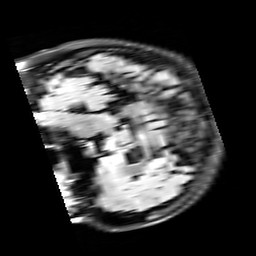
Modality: FLAIR
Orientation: sagittal
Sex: female
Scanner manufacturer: siemens
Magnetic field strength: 3 T
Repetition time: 10 s
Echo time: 0.09 s